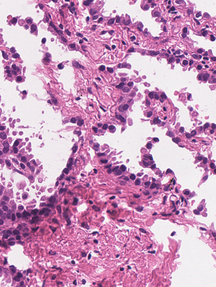
Tumor epithelial tissue: no
Tumor-associated stroma tissue: no
Normal tissue: yes